Field crop: tomato
Growth stage: 1
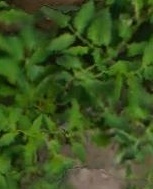
Species: tomato